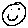
Label: smiley face